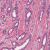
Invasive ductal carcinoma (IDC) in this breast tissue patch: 1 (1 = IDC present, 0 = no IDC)